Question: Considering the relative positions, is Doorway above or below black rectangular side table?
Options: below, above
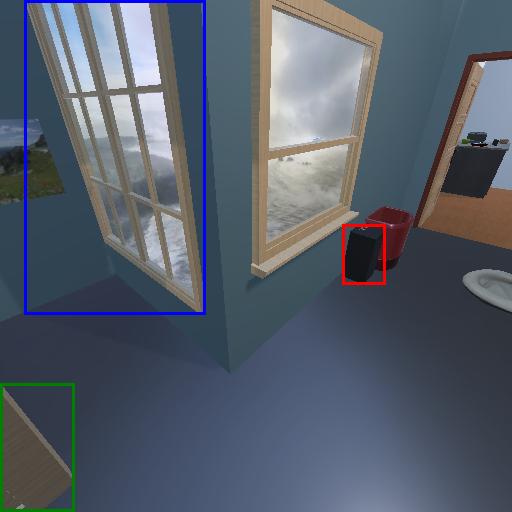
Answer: below